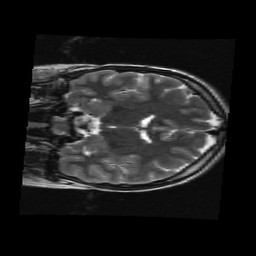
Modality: T2w
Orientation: coronal
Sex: female
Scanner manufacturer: ge
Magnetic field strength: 3 T
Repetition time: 5 s
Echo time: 0.1007 s